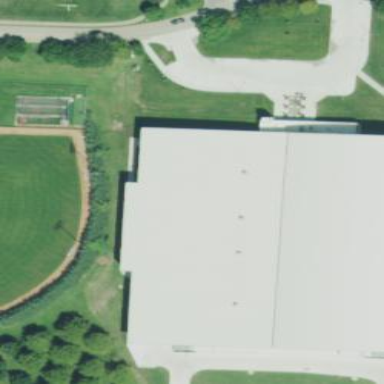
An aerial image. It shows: Sports center building offering facilities for American football and athletics.